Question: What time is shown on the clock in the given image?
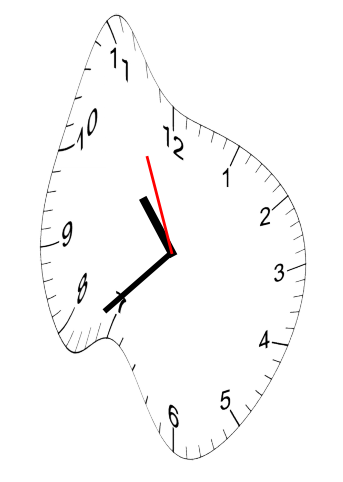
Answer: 10:37:56